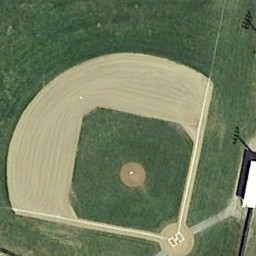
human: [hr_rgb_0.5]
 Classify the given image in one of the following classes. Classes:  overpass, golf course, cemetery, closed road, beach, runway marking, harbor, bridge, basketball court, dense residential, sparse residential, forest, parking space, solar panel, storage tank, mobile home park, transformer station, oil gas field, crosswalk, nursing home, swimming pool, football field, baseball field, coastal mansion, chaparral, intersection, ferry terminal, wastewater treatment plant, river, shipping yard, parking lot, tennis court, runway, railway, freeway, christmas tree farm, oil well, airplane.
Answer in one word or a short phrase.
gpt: baseball field